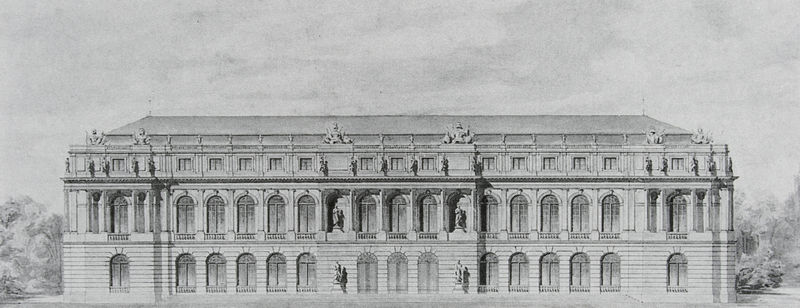
Titel: Sechstes Projekt für "Tmeicos-Ettal", Aufriss der Hoffassade
Künstler: Georg Dollmann
Schlagwörter: baum, himmel, weiß, wolken, bäume, fenster, glas, grau, säule, zeichnung, dach, gebäude, haus, gericht, architektur, steine, büsche, klassizismus, ansicht, fassade, mauer, backstein, figuren, vorsprung, symmetrie, monumental, bögen, dreistöckig, palast, balustrade, schwarzweiß, entwurf, fries, sims, gesims, statuen, geschosse, plan, viereckig, statuetten, geschoss, schwaz, aufriss, bogenfenster, fensterfront, doppelgeschoss, halbsäulen, bossiert, ansciht, architktur, alte pinakothek, 1700, fensterd